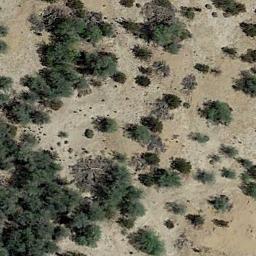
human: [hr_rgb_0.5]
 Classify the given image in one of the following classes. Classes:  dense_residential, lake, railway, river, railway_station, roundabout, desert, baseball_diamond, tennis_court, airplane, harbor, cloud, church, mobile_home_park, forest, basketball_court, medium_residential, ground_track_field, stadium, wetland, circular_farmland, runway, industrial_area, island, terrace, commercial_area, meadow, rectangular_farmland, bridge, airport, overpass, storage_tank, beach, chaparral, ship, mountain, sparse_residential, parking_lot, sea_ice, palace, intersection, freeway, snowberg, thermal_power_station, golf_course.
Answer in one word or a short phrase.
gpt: chaparral